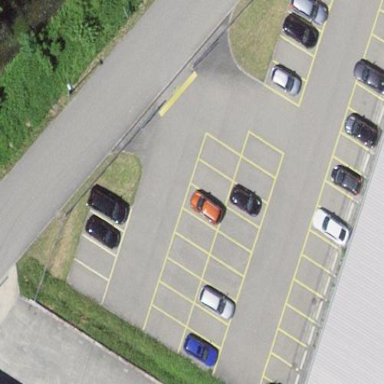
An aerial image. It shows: Parking area with surface.